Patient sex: F
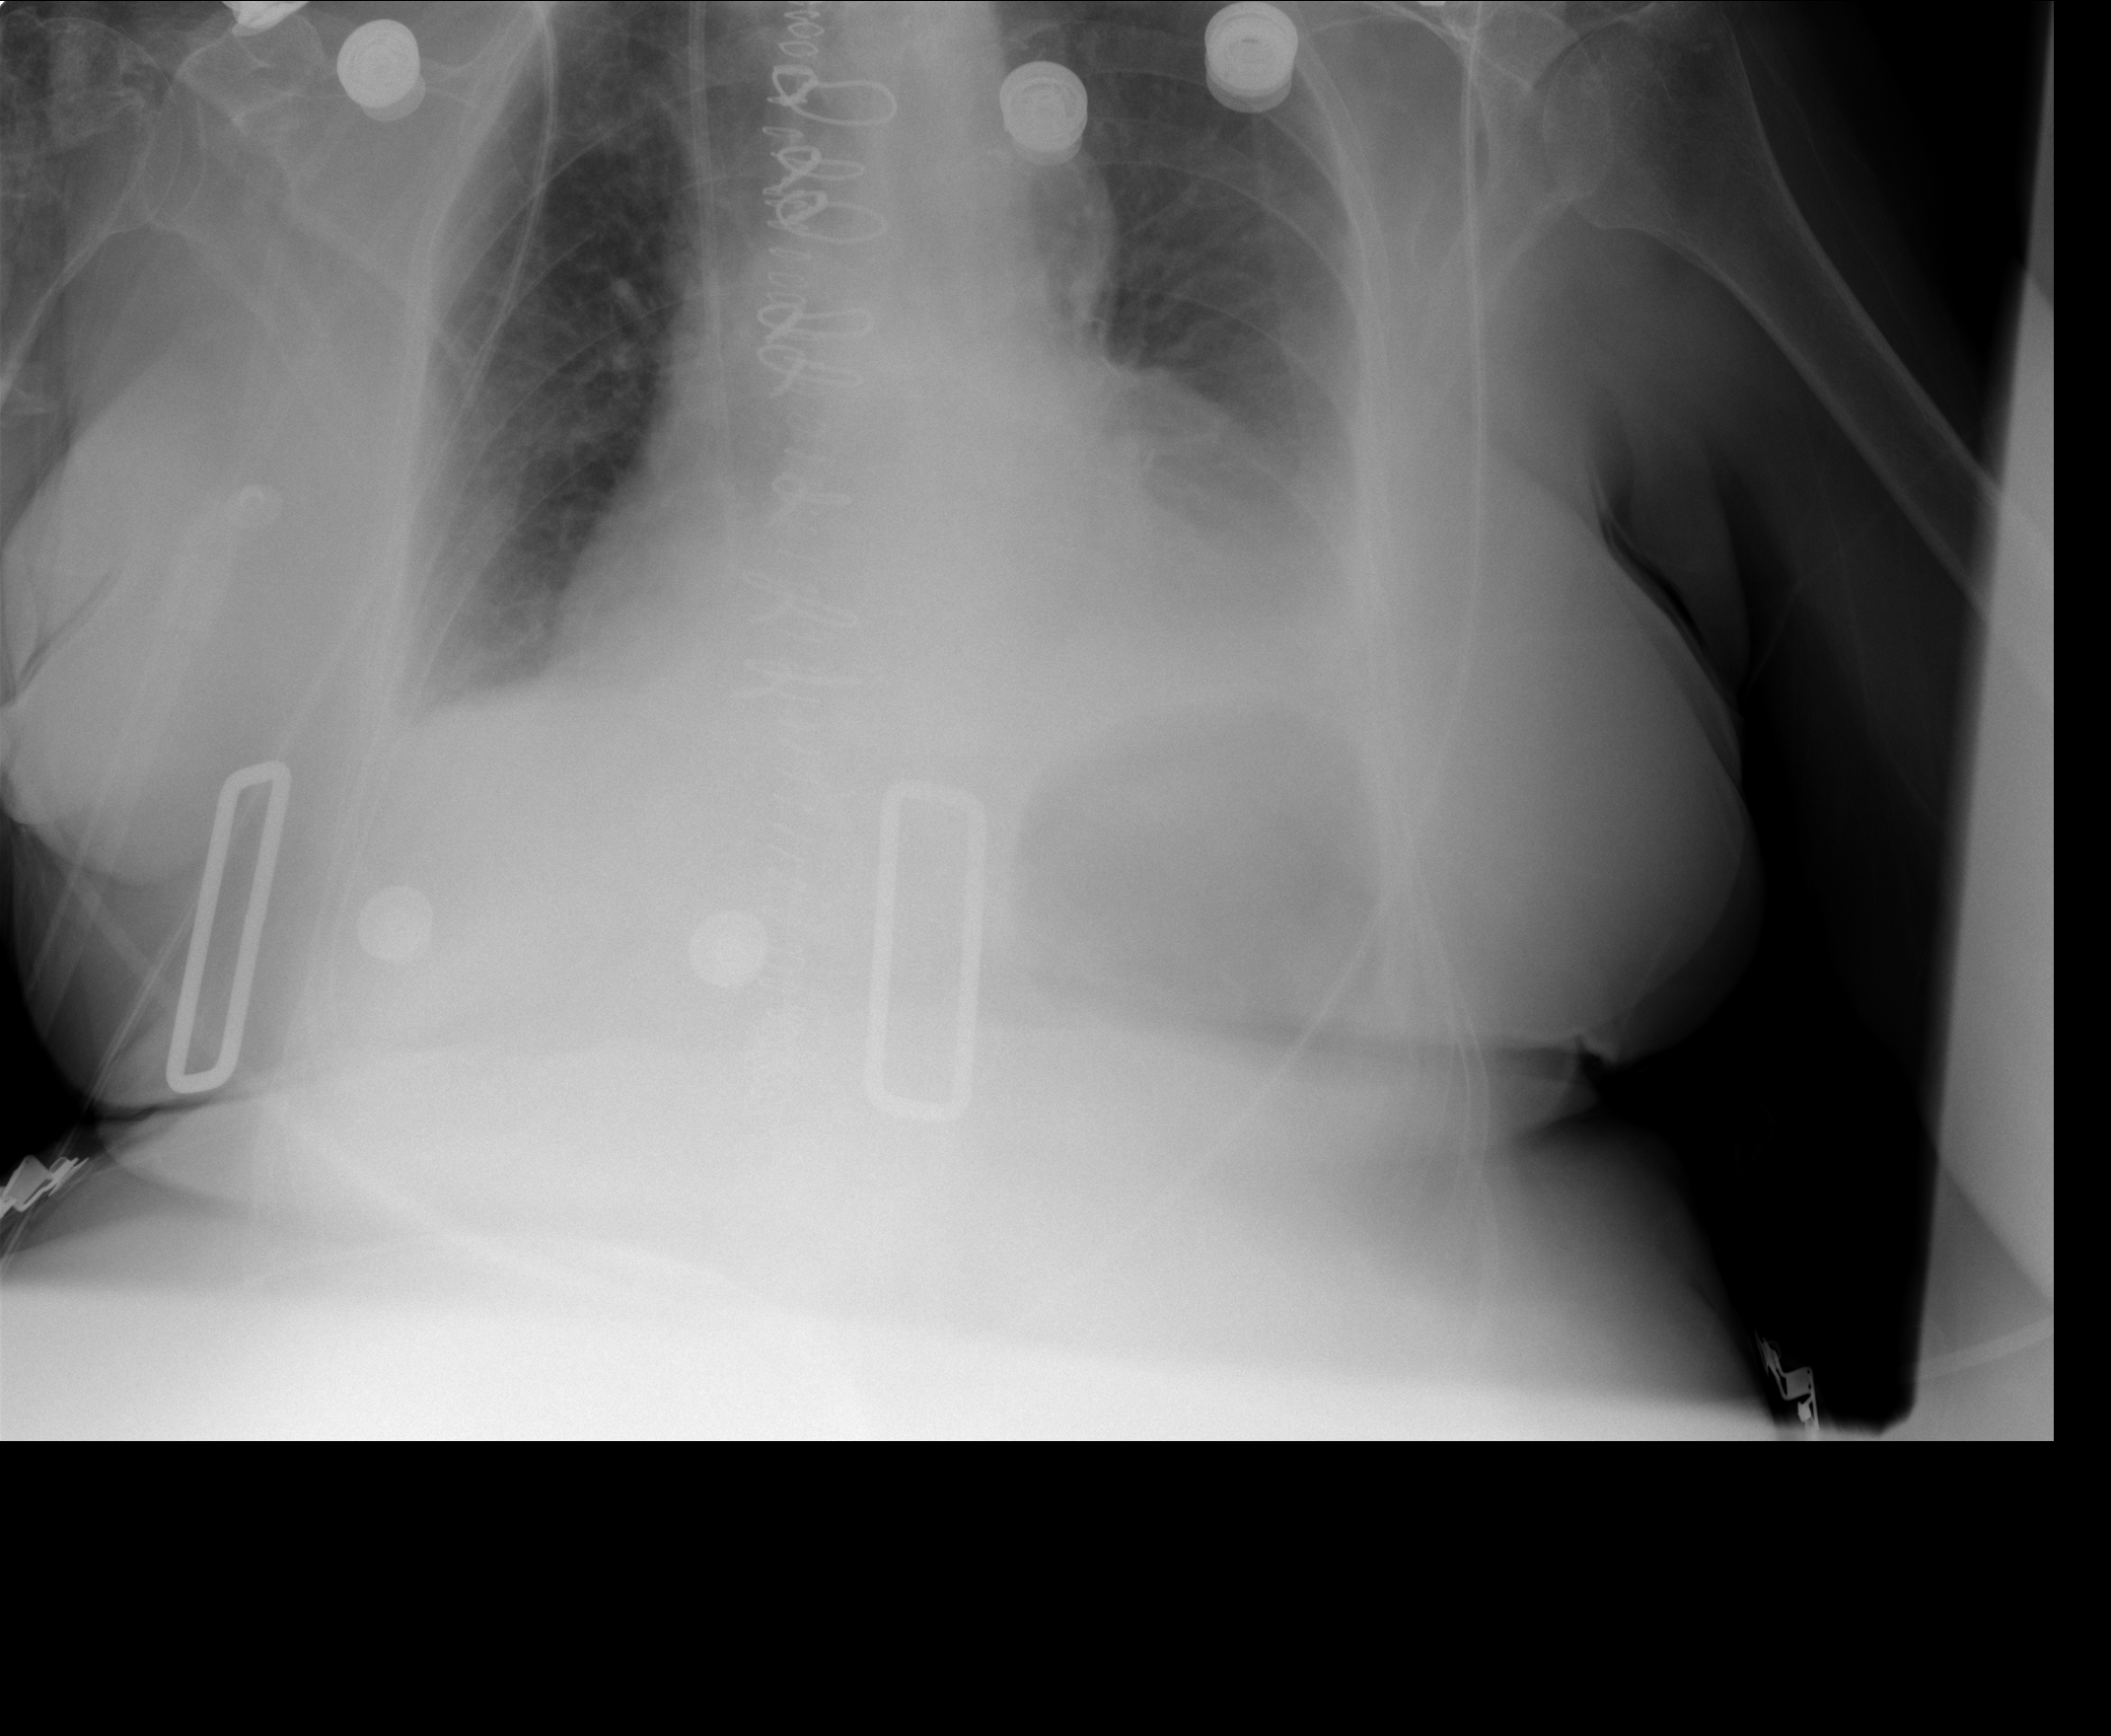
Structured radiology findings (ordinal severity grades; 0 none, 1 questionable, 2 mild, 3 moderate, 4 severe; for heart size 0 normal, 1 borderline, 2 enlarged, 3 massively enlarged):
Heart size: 2
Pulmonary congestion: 2
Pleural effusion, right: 2
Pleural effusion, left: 2
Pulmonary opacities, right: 0
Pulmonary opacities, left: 0
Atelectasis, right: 2
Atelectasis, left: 2